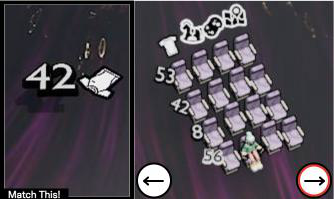
Task: seats
Answer: no